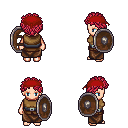
a pixel art fantasy rpg character, female body template, human, light skin, leather chest armor, robe skirt, ruby red curly afro hairstyle, red bandana, shield, four views (front, back, left, right), 2x2 character sprite sheet, small pixel art, hard edges, no anti-aliasing